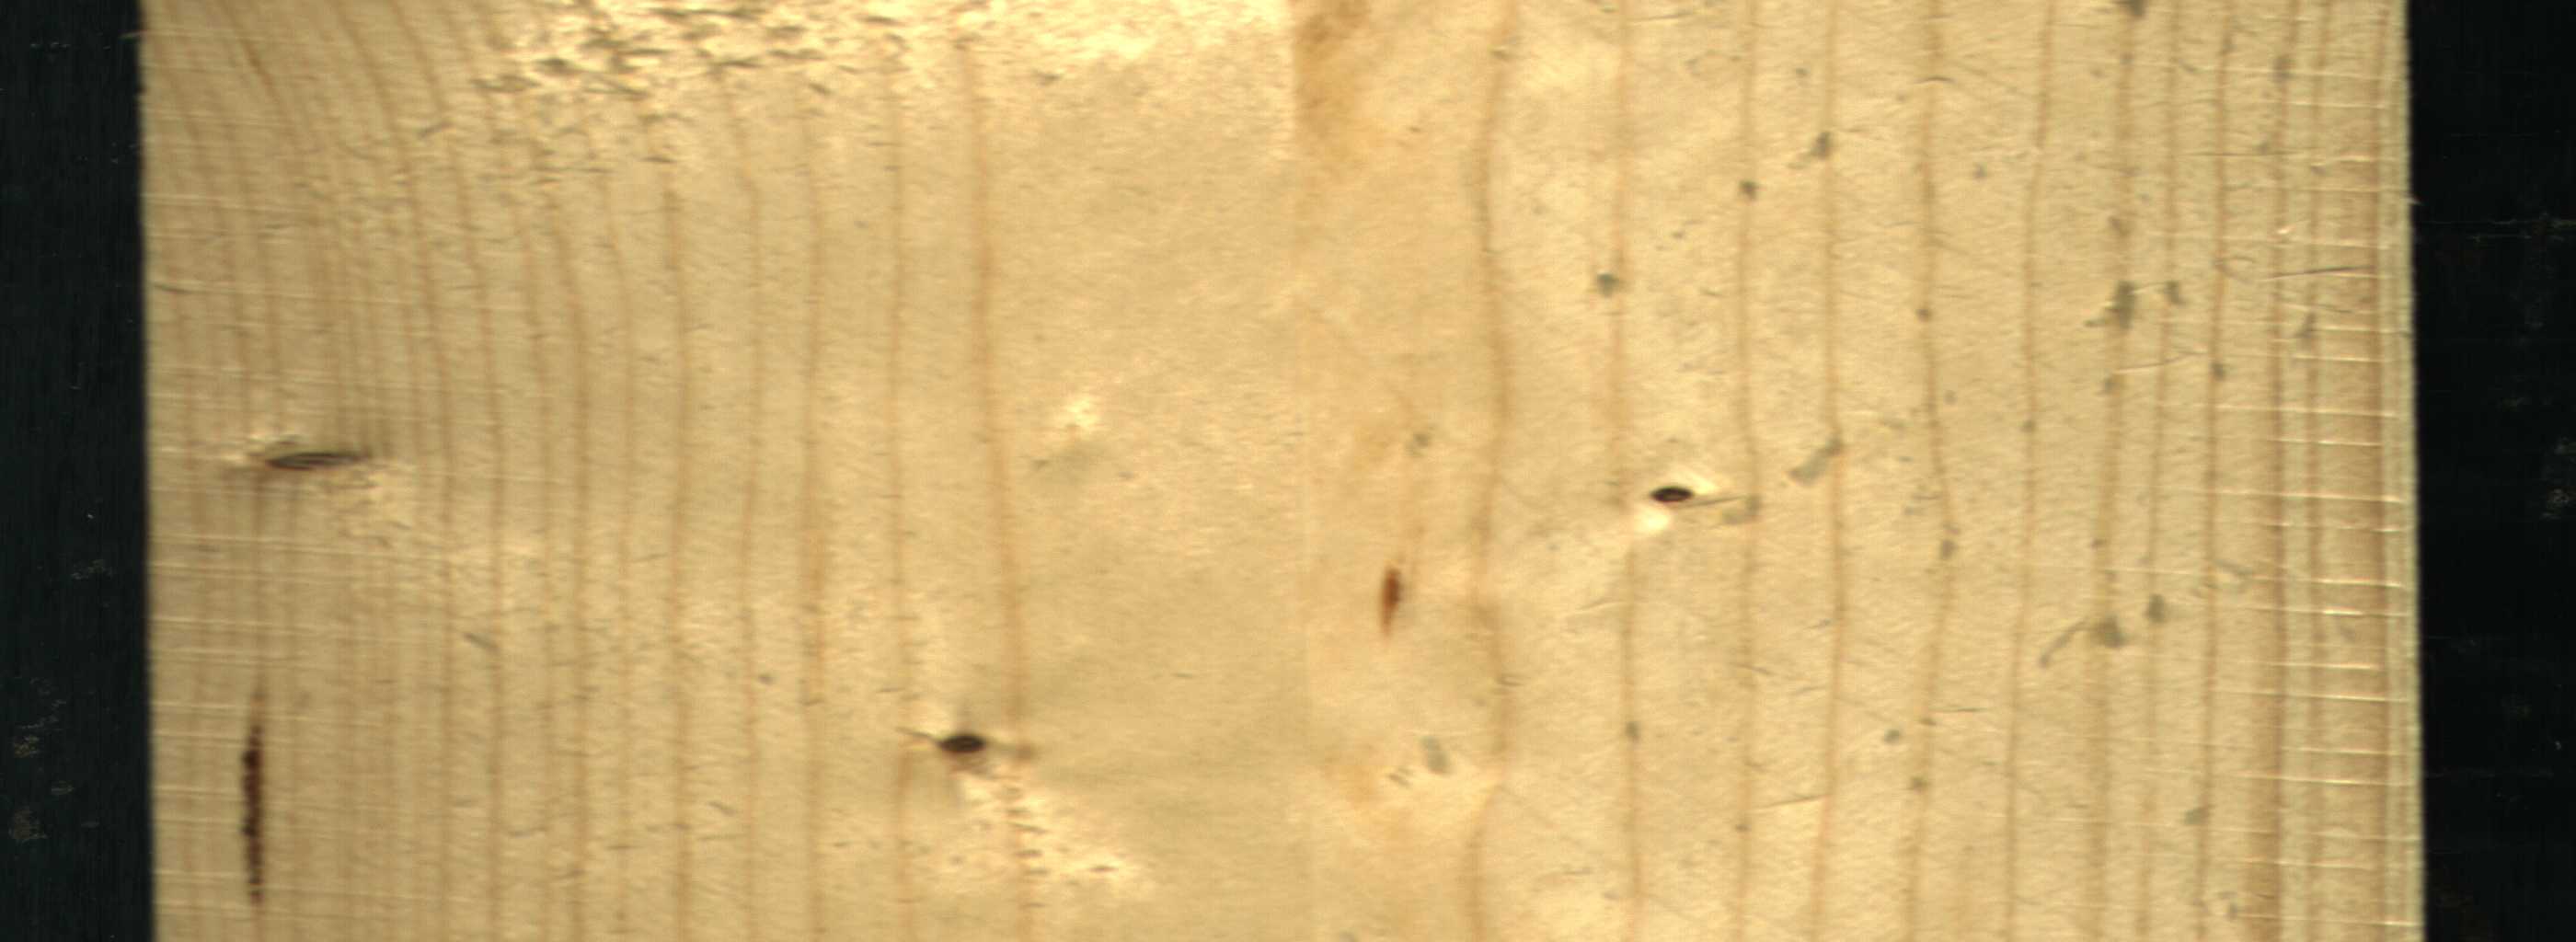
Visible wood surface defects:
resin
Live_Knot
Live_Knot
Live_Knot